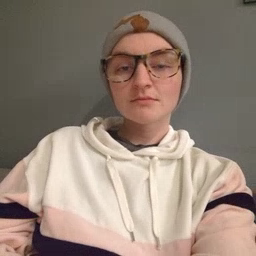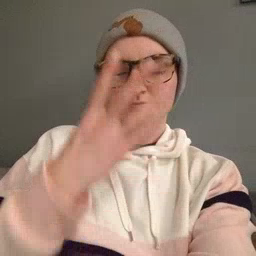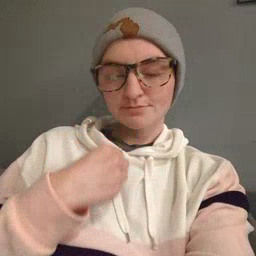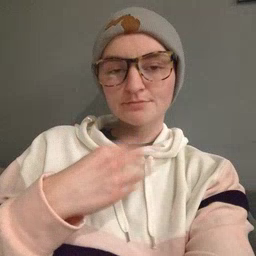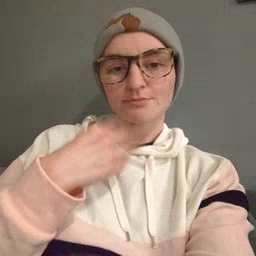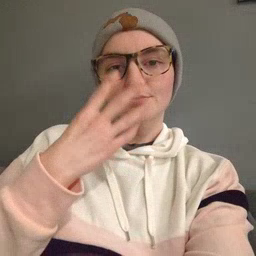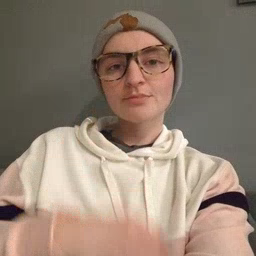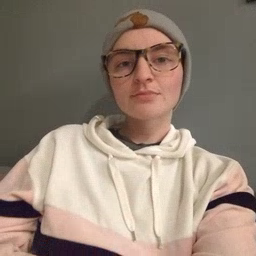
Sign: sleepy